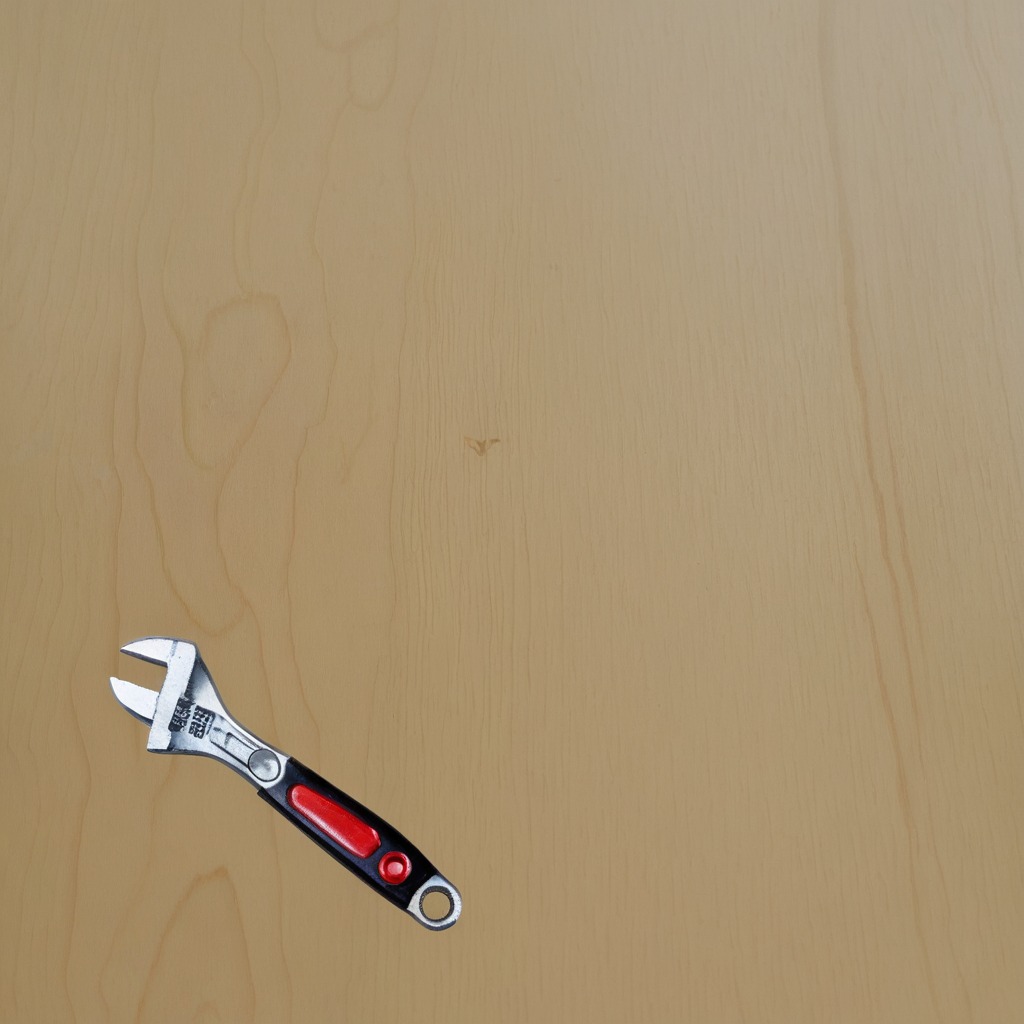
A wrench is lying on a plywood surface in a paint workshop lit by afternoon window light.